Interaction volume radius: 5 \u00c5
Interaction volume height: 45 \u00c5
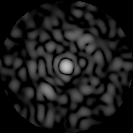
Disorder parameter: 0.8168